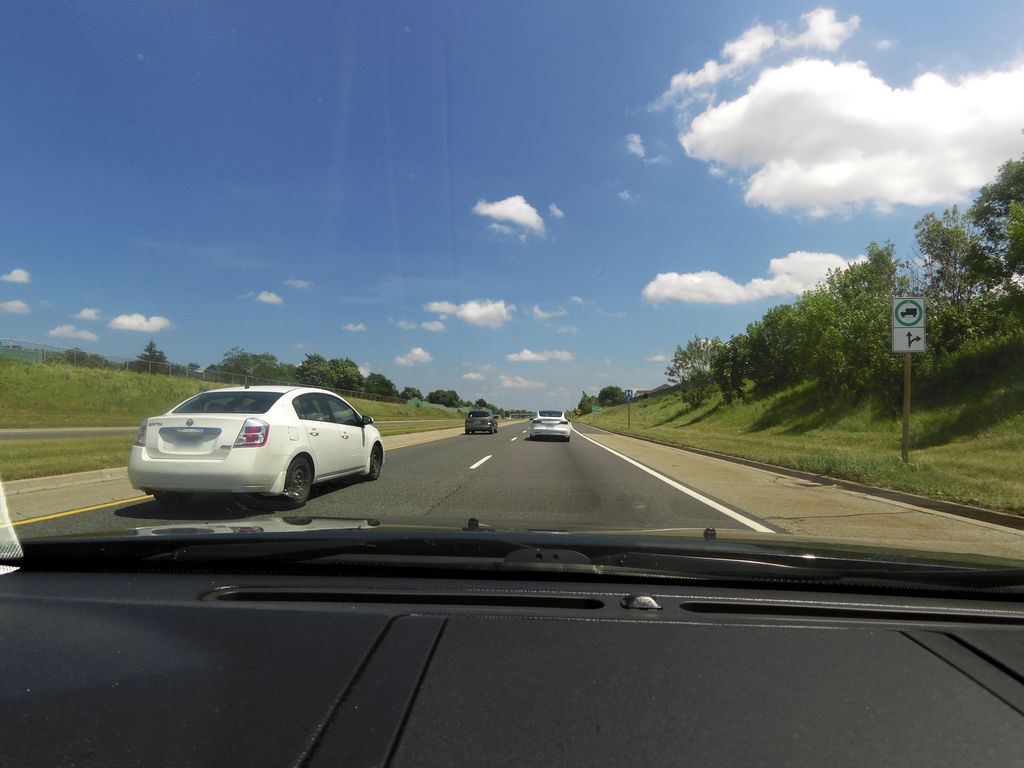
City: hamilton